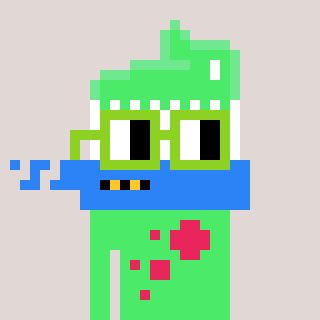
a pixel art character with square light green glasses, a toothbrush-shaped head and a teal-colored body on a warm background